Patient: sex F, age 43
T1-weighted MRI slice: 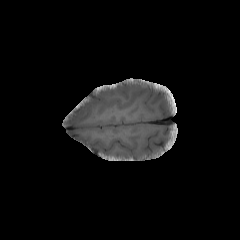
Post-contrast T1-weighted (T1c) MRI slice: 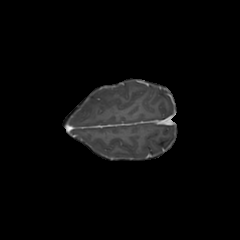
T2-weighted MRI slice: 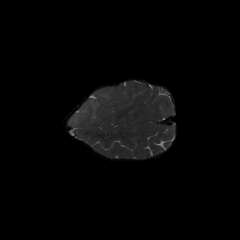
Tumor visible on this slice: yes
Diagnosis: Astrocytoma, IDH-mutant
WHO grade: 3